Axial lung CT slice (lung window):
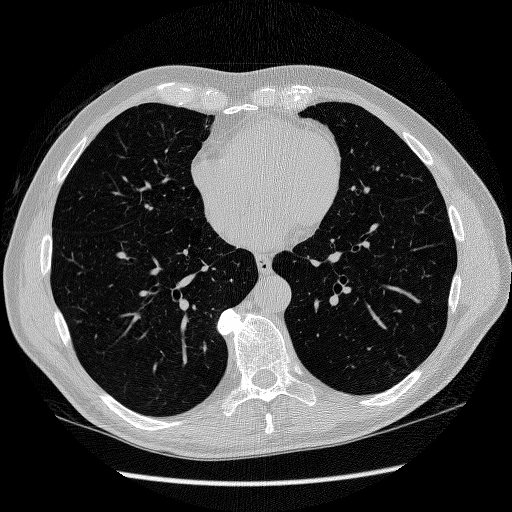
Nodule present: no